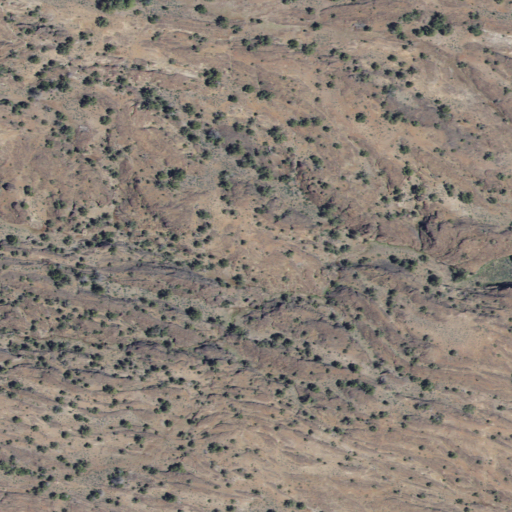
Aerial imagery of slope(s) in Idaho named The Badlands containing only shrub